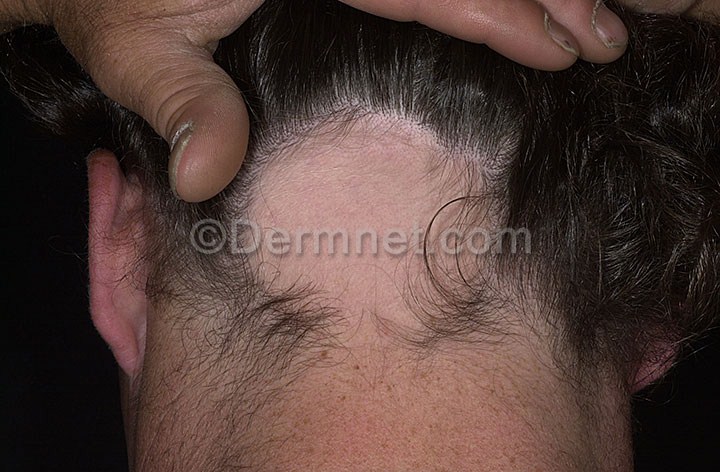
Disease: Hair Loss Photos Alopecia and other Hair Diseases